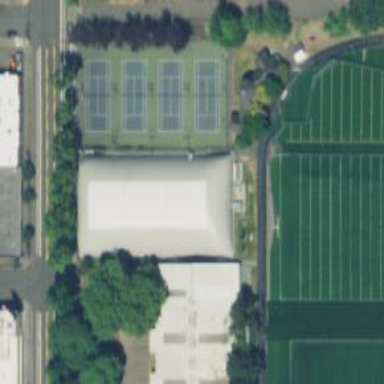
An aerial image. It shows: Sports centre featuring tennis facilities.